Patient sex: M
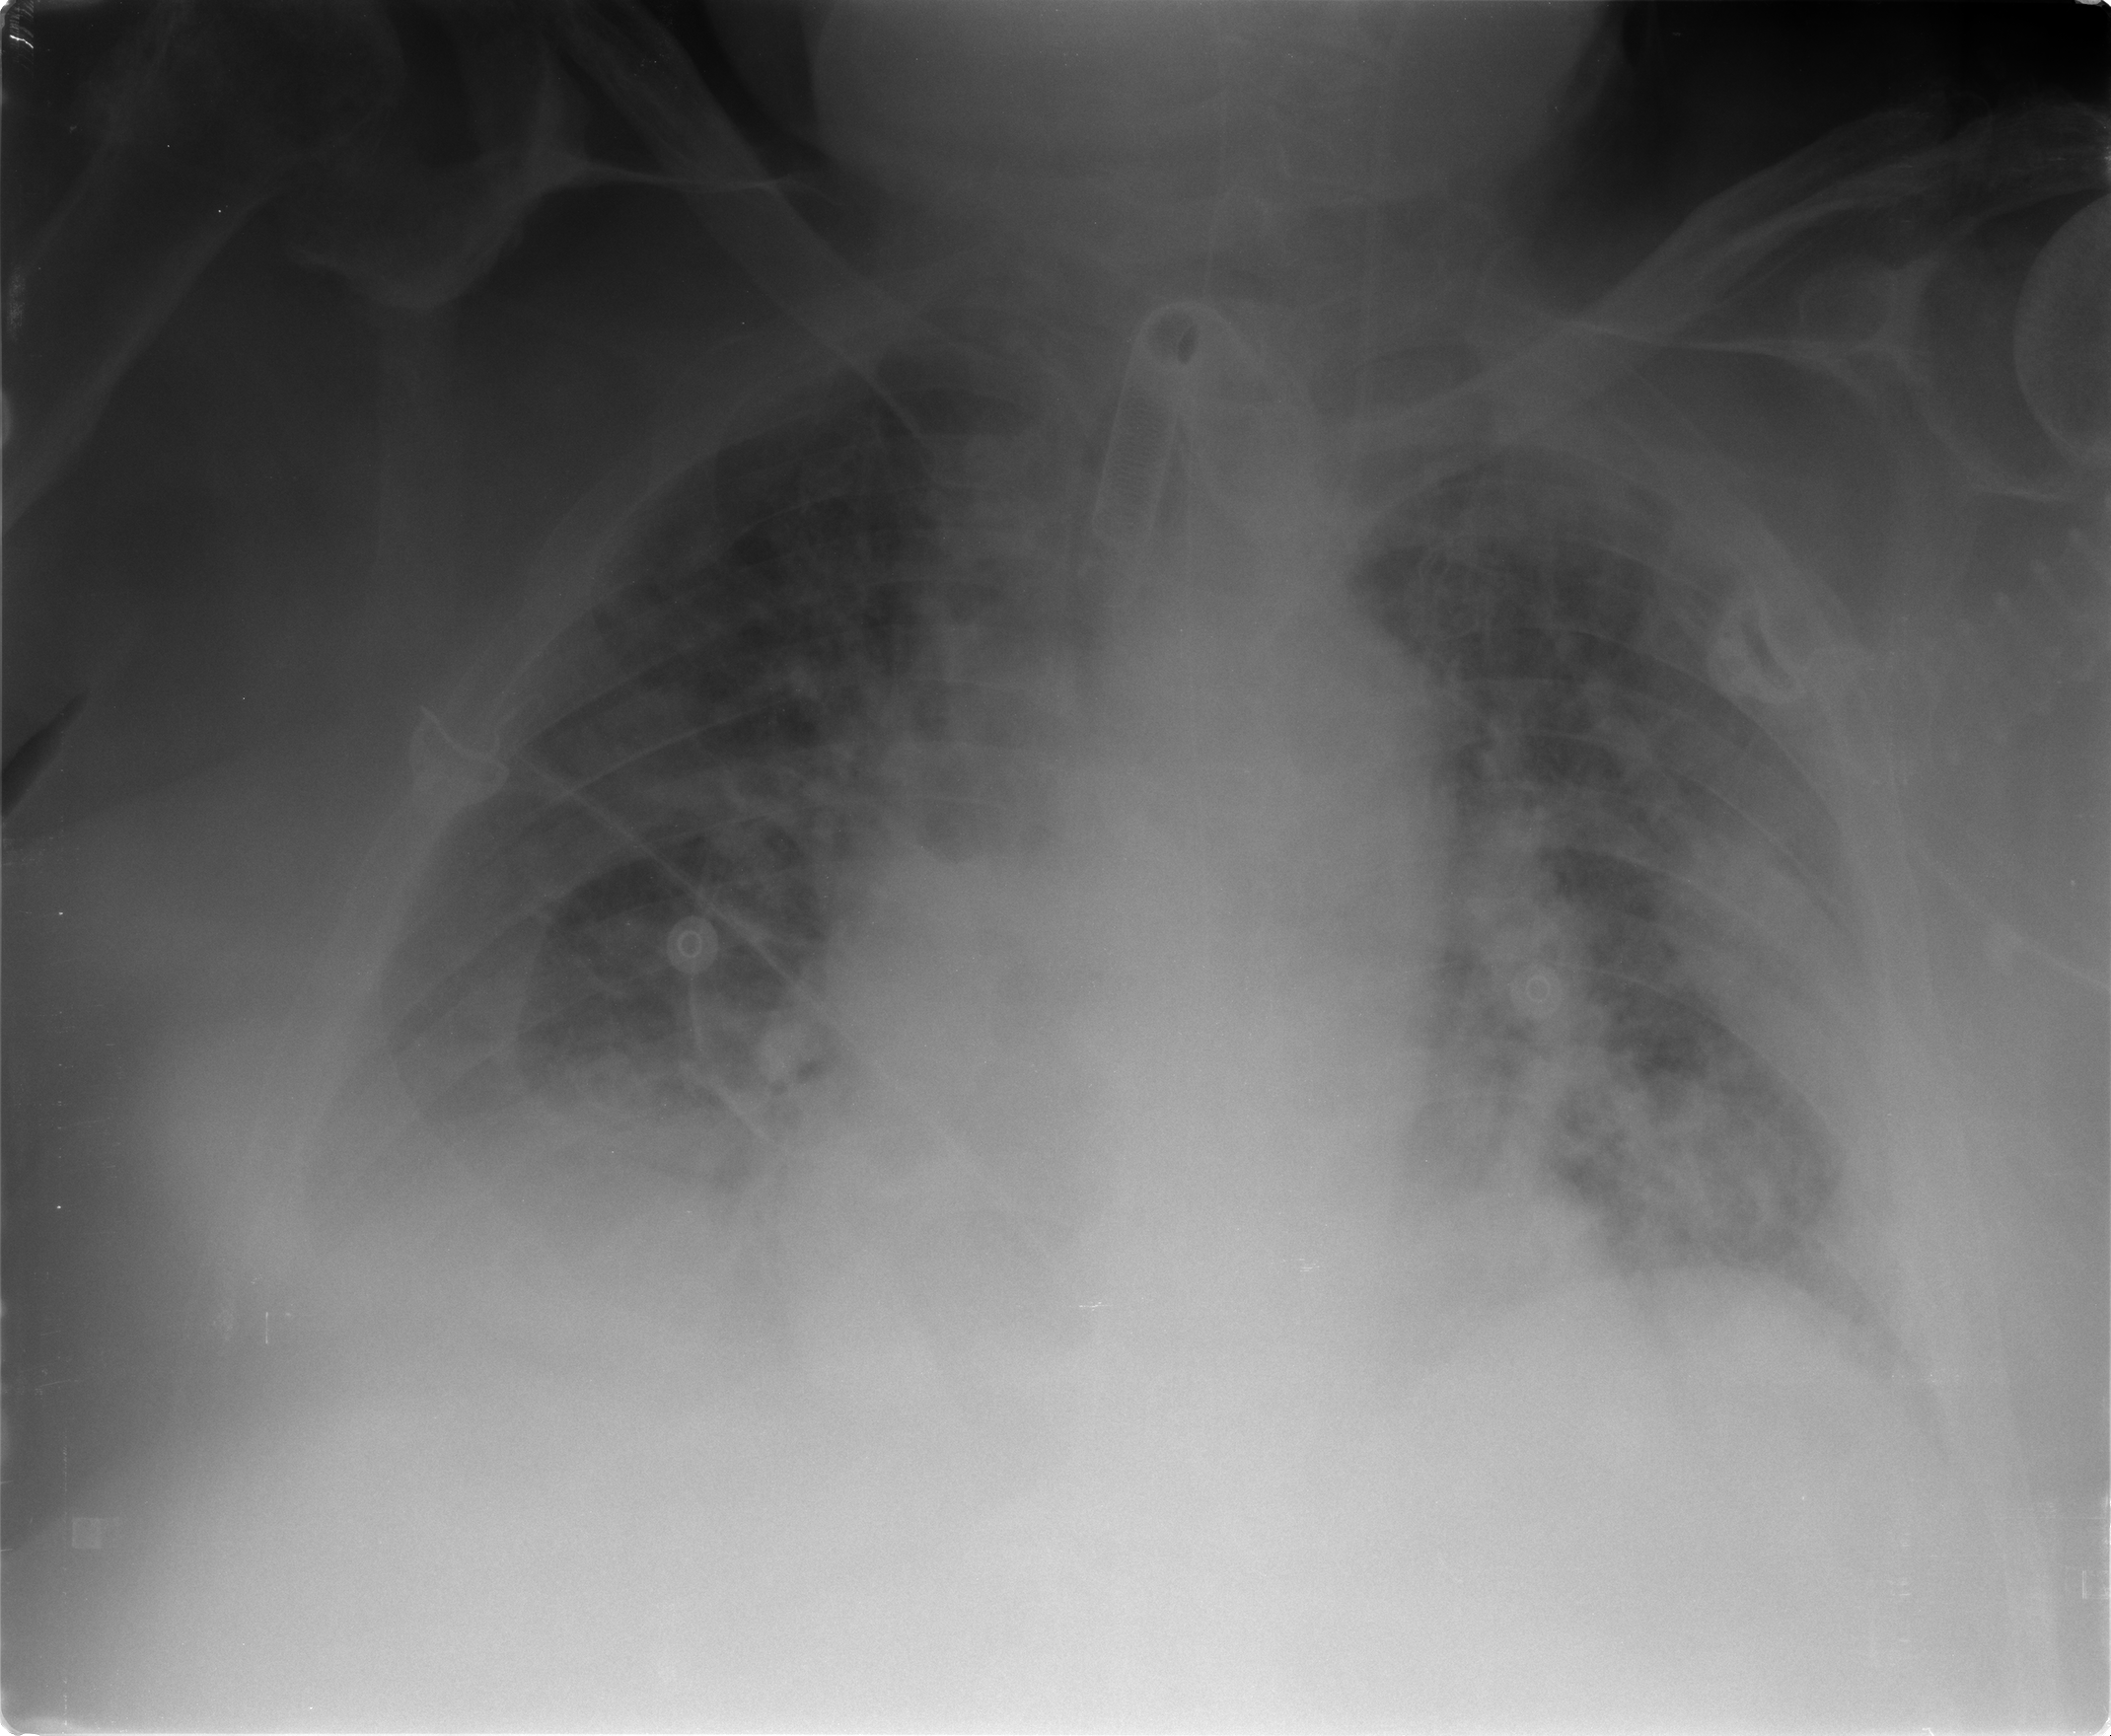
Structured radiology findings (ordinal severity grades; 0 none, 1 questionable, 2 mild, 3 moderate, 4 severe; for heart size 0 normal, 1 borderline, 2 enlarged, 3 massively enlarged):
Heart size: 0
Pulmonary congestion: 2
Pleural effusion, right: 2
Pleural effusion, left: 2
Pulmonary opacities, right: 2
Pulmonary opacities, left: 3
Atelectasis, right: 2
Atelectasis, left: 2